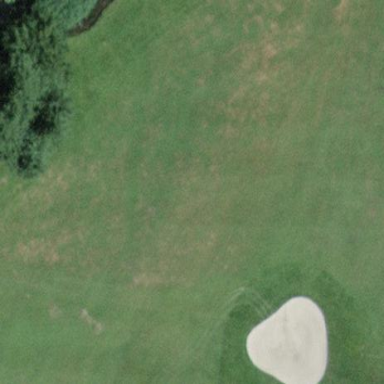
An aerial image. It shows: Golf fairway surrounded by grass.